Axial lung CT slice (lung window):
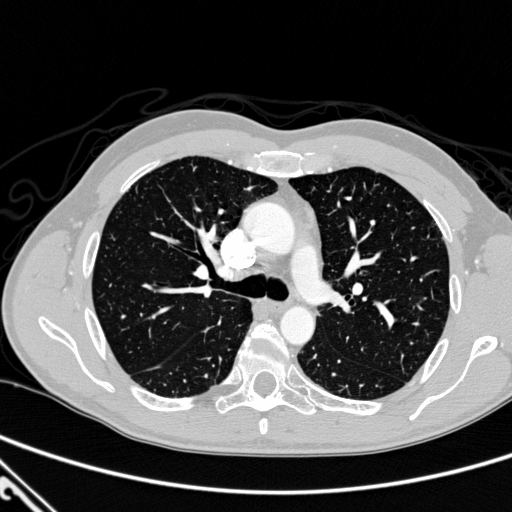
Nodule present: no